Question: I need to use the following font in my android app from where can I get it or what it's name?:

It's used in eclipse xml layout string field.
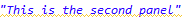
Answer: The font is the italic version of Consolas.